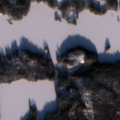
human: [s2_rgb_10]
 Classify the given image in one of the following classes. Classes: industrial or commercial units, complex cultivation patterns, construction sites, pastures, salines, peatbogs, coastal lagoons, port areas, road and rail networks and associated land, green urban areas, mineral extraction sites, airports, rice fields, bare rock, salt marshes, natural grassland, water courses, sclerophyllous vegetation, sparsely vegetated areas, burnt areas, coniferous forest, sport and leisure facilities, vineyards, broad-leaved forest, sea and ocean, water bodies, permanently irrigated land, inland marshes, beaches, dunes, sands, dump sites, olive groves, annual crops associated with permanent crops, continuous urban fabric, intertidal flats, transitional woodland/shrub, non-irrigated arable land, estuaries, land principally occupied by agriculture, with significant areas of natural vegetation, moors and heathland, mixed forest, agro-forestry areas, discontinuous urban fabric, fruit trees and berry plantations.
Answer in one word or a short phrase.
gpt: coniferous forest, mixed forest, water bodies